Interaction volume radius: 10 \u00c5
Interaction volume height: 25 \u00c5
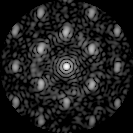
Disorder parameter: 0.4592